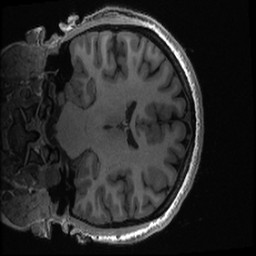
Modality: T1w
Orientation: coronal
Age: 19
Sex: female